Interaction volume radius: 5 \u00c5
Interaction volume height: 10 \u00c5
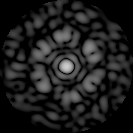
Disorder parameter: 0.6502